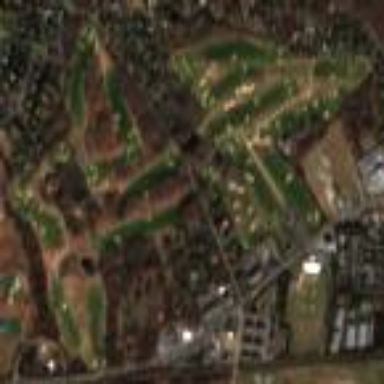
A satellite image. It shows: Golf course surrounded by greenery.